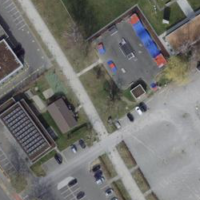
EUNIS habitat code: 55
Species observed at this site:
Chroicocephalus ridibundus
Turdus merula